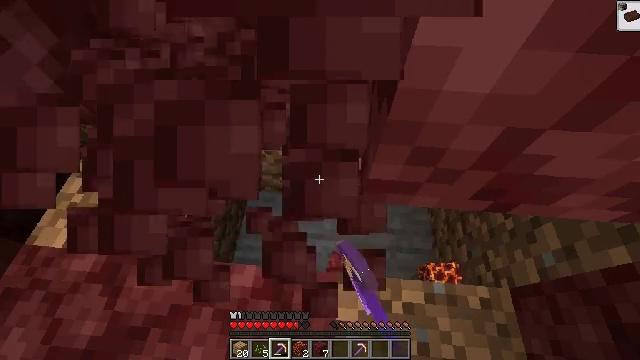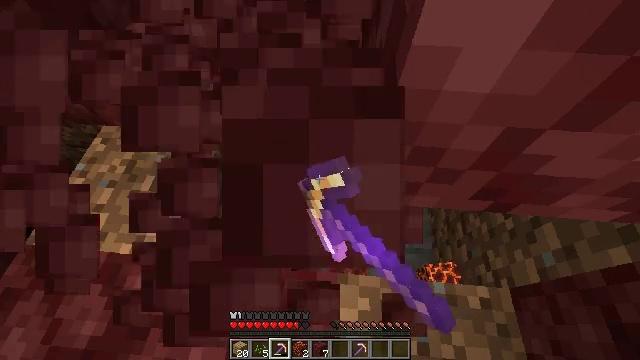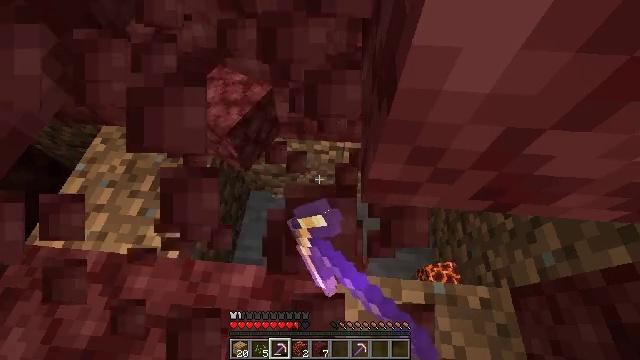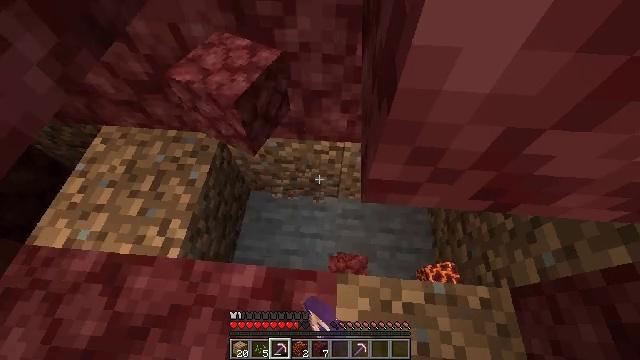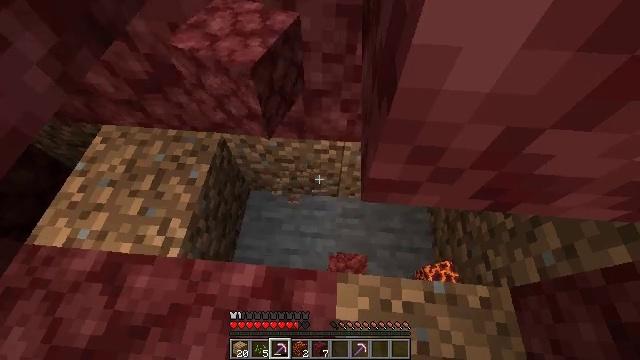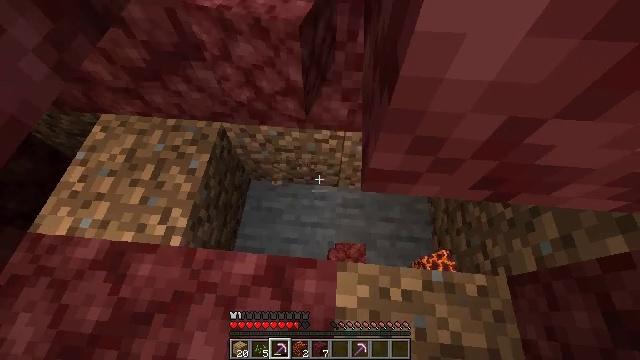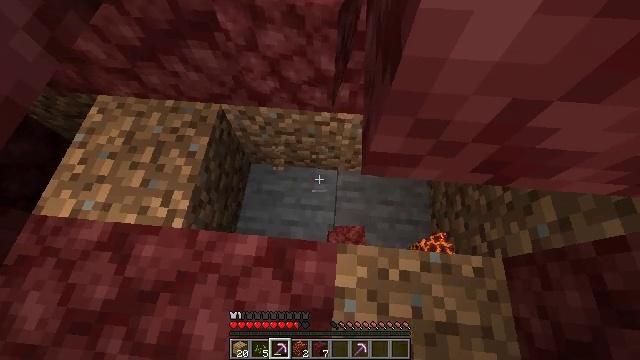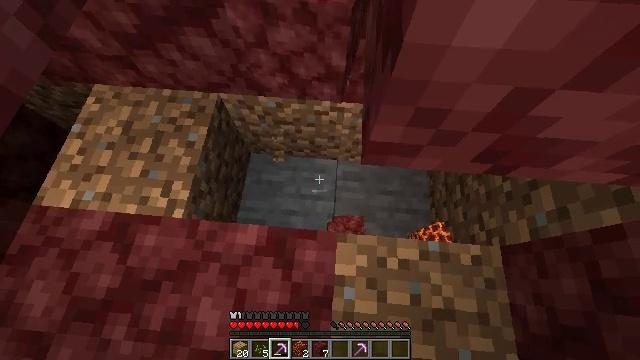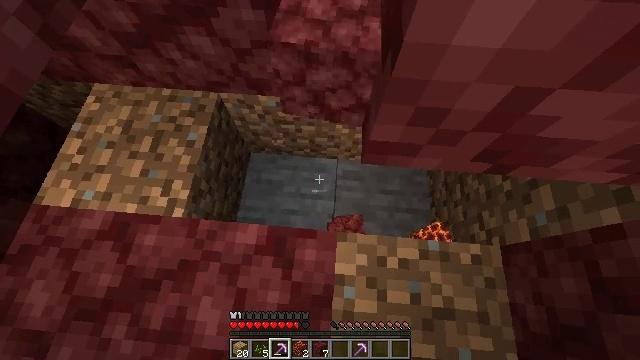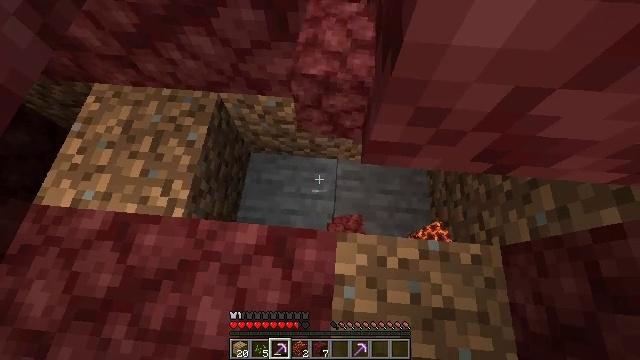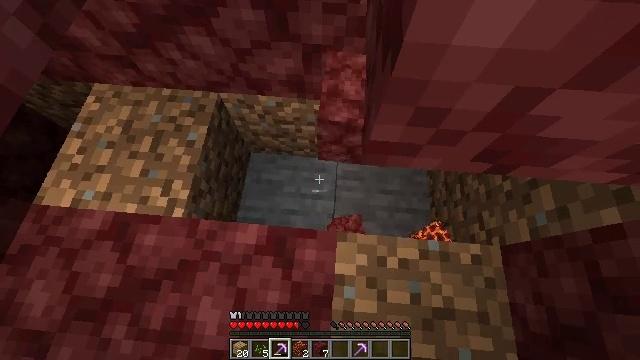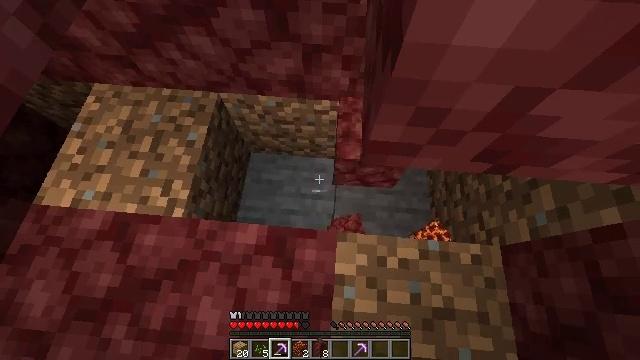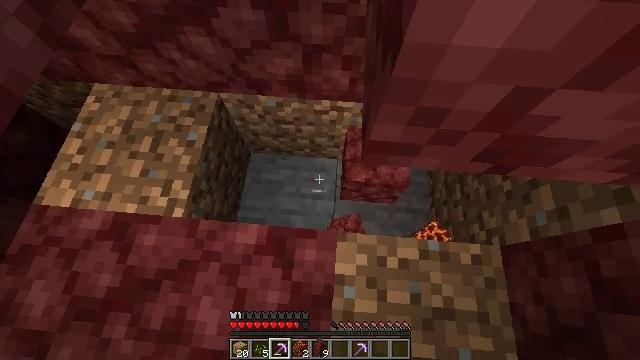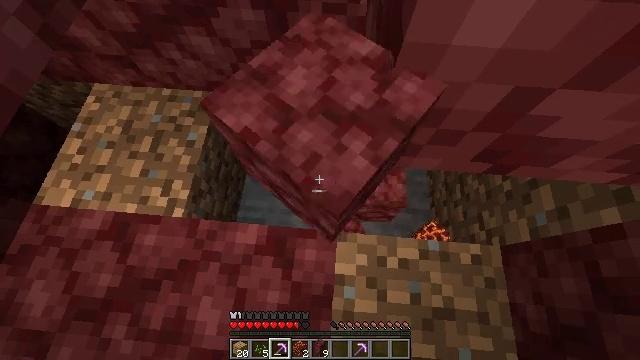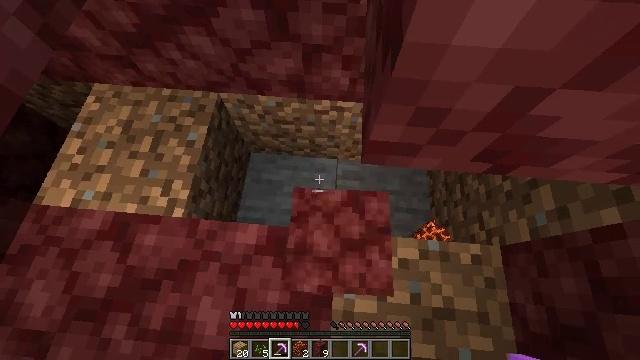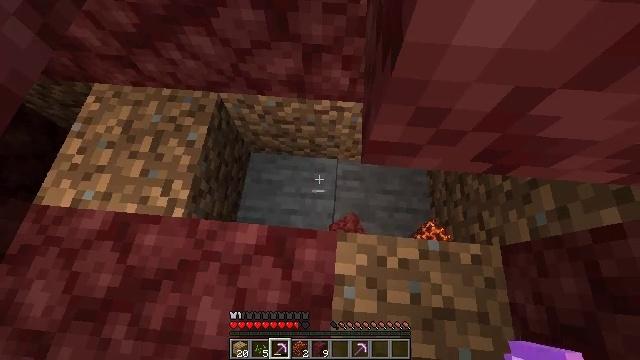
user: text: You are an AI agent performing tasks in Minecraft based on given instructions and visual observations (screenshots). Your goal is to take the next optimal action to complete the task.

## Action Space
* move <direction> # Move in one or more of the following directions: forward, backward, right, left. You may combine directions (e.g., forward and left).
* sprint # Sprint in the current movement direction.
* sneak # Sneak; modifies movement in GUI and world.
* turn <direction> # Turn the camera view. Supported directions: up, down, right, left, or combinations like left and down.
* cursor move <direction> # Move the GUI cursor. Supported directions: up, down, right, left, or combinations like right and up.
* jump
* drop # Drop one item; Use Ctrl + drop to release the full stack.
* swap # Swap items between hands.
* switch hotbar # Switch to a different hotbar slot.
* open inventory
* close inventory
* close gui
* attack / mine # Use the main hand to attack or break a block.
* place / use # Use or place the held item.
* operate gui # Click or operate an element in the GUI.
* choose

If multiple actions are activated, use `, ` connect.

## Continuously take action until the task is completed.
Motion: motion action
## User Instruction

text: Dig up netherrack with a pickaxe.
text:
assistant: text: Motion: attack / mine
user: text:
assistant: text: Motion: attack / mine
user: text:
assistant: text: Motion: attack / mine
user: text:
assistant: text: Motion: no_op
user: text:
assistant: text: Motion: turn down
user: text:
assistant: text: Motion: turn down
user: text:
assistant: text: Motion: turn down
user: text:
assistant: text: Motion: no_op
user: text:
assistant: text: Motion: no_op
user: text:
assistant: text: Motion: no_op
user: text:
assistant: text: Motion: no_op
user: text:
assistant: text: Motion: no_op
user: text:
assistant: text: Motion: no_op
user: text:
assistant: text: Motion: no_op
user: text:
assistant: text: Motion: no_op
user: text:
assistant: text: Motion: no_op
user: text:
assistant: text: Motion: turn down
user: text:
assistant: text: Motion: no_op
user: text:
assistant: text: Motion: no_op
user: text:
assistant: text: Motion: no_op
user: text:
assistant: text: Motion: no_op
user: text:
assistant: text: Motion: no_op
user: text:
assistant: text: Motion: no_op
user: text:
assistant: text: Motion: turn right and down
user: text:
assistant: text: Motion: turn right
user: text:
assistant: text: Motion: turn right
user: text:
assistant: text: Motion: turn right
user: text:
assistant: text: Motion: turn right
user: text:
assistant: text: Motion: turn right
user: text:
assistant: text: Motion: turn right and up